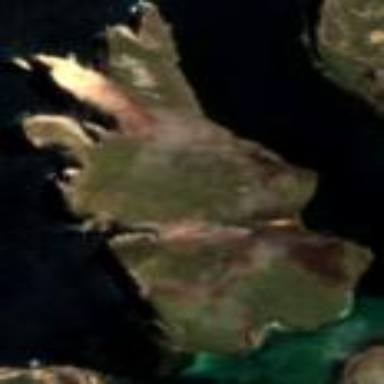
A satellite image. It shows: Island with natural coastline.